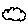
Label: cloud